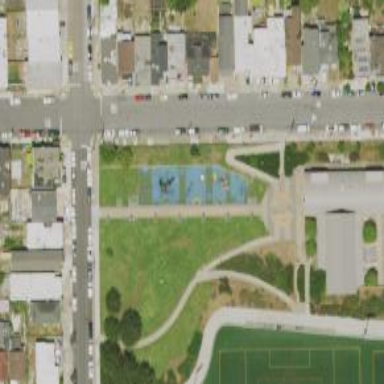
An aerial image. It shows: Playground with springy equipment.